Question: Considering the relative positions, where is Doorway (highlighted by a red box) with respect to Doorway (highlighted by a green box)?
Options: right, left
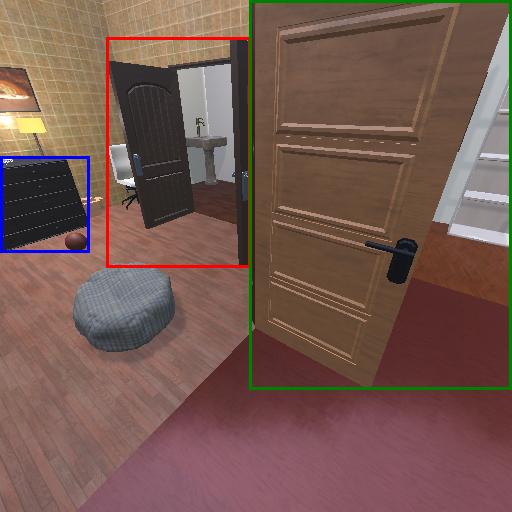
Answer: right